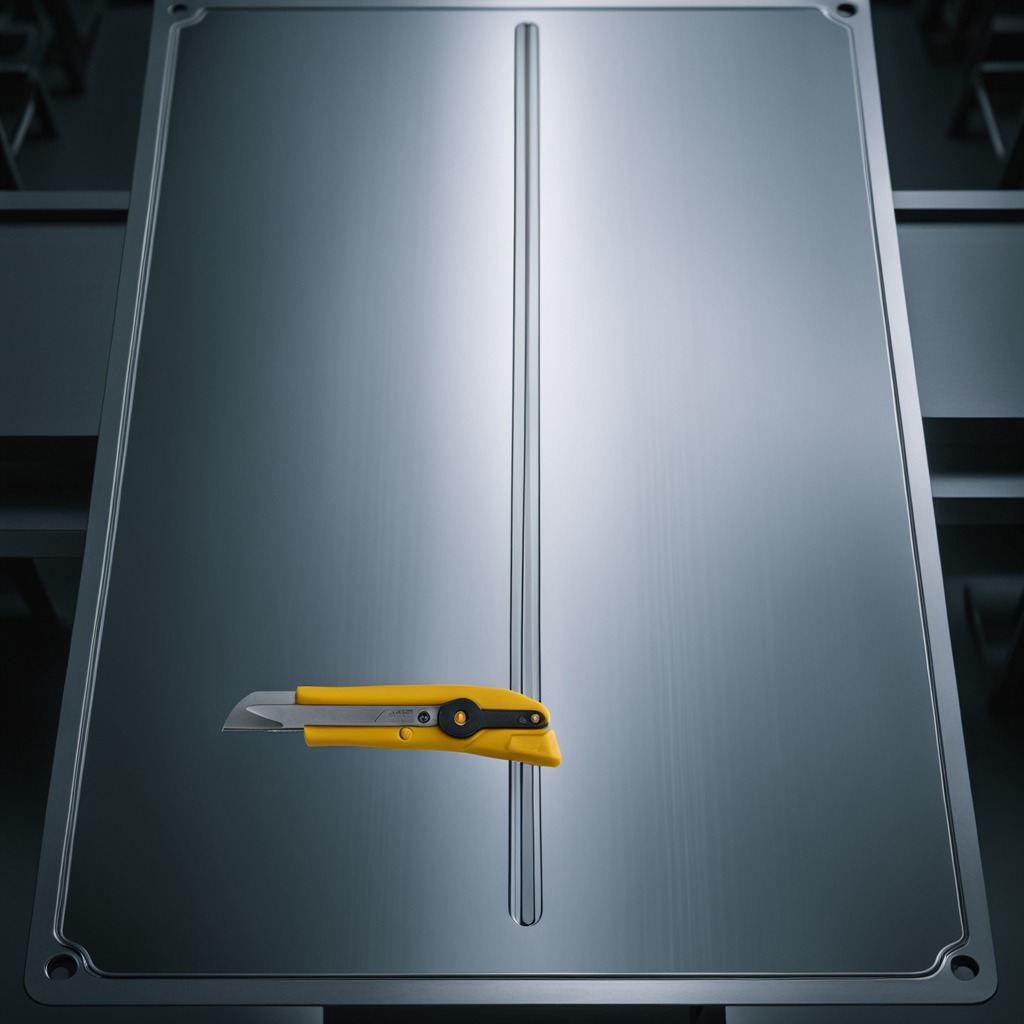
A utility knife is lying on the metal table in a machine shop under fluorescent lights.